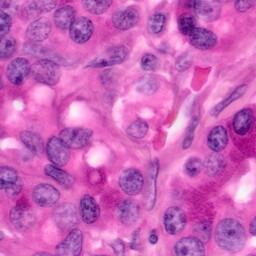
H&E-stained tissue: Pancreatic